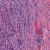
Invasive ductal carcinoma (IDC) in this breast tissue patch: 1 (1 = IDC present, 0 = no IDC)